Chest X-ray:
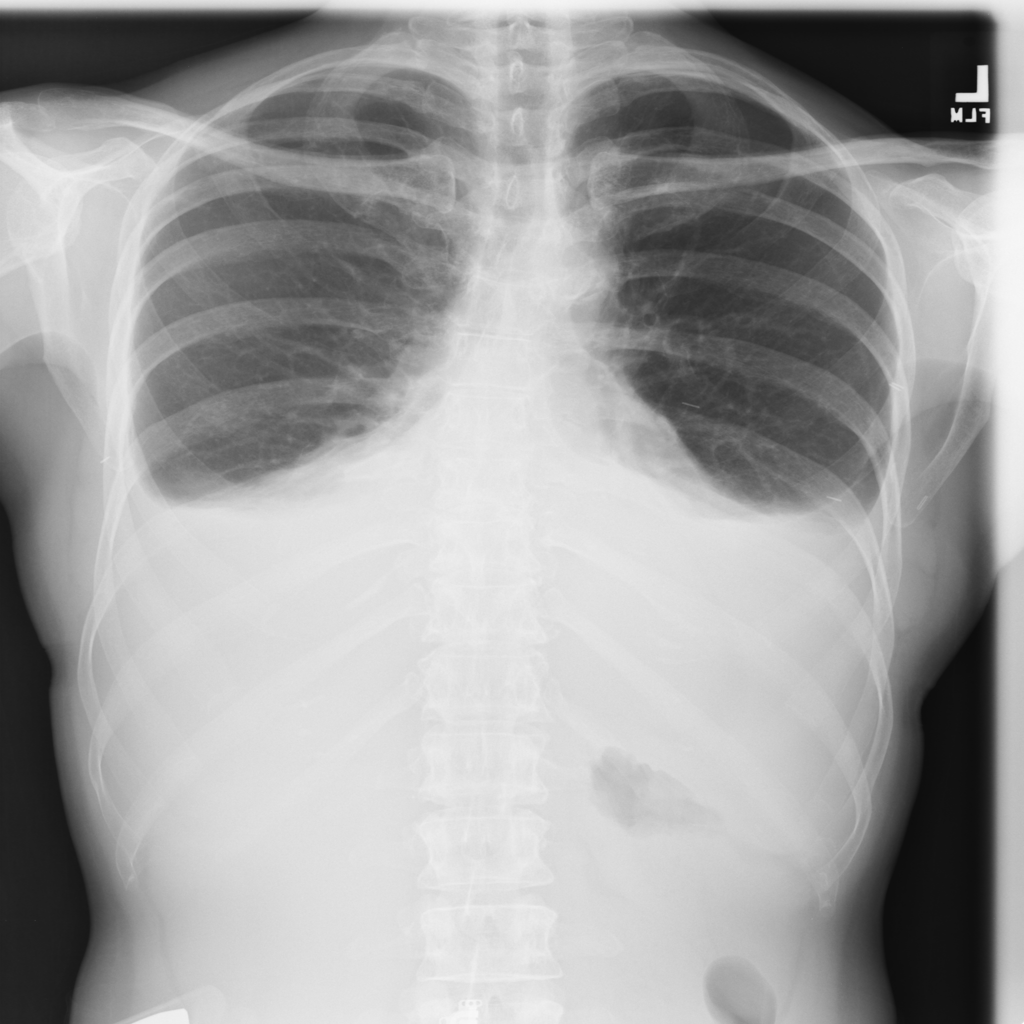
Findings: Effusion
No abnormal finding: no